Если бутылка заполнена жидкостью с растворенным внутри газом, после открытия бутылки газ начнет испаряться из раствора и в жидкости будут образовываться пузыри. Мы исследуем их поведение и оценим количество пузырей, которые могут образоваться на поверхности жидкости, налитой в сосуд. Вам может потребоваться следующая информация: Плотность жидкости $\rho = 1.0 \cdot 10^3 ~\frac{\text{кг}}{\text{м}^3}$; коэффициент поверхностного натяжения жидкости $\gamma = 0.05$ Н/м; во всей задаче температуру можно считать постоянной и равной $T = 300~ \text{К}$; вязкость жидкости $\eta = 1.63 \cdot 10^{-3}~\text{Па}\cdot \text{с}$; атмосферное давление $P_0 = 10^5$ Па; универсальная газовая постоянная $R_G = 8.3 ~\frac{\text{Дж}}{\text{моль} \cdot \text{К}}$; постоянная Больцмана $k_B = 1.38 \cdot 10^{-23}~ \text{Дж} / \text{К}$.
Часть А. Равновесие газа в растворе Молярная концентрация насыщенного раствора газа $c$ и его парциальное давление над жидкостью $P$ связаны законом Генри $c = k_H P$. Для углекислого газа в условиях задачи можно считать $$ k_H = 3.64 \cdot 10^{-4} ~\frac{\text{моль}}{\text{м}^3 \cdot \text{Па}} $$
Пусть общее число молей газа углекислого газа в закрытой бутылке $\nu_0 = 0.05$ моль, объем жидкости $V_L =250$ мл, объем газа $V_G = 5$ мл. Найдите давление $P$ углекислого газа в бутылке. Приведите также численное значение. \textbf{В дальнейших пунктах считайте, что жидкость находится в открытом сосуде.}
Пузырь с углекислым газом сможет образоваться, только если давление углекислого газа в нем сможет уравновесить давление, создаваемое силами поверхностного натяжения. Найдите минимальный радиус пузырька $R^*$, который сможет образоваться. Выразите ответ через молярную концентрацию газа в жидкости $c$, атмосферное давление $P_0$, а также физические постоянные, характеризующие жидкость. Чему равна концентрация $c$, если критический радиус $R^* = 1.5 \cdot 10^{-6}$ м? В дальнейшем в задаче нам потребуется изучать диффузию растворенного в жидкости газа. Явление диффузии состоит в том, что если концентрация $n$ молекул в одной из областей газа выше, чем в соседней, возникнет поток молекул из области с большей концентрацией. Пусть концентрация зависит от одной из координат, например $z$. Тогда поток молекул в направлении оси $z$ (среднее число молекул, проходящих за единицу времени через единицу площади, перпендикулярной оси $z$) будет равен $$ j = -B \frac{dn}{dz}, $$ где постоянная $B$ — коэффициент диффузии ($\text{м}^2/\text{с}$). Для оценки коэффициента диффузии можно использовать следующую идею. Если на молекулу в веществе действует постоянная сила $F$, то она движется со средней скоростью $v = \beta F$, где коэффициент $\beta$ (подвижность), можно оценить, считая, что на молекулу действует вязкая сила, описывающаяся формулой Стокса $F = 6 \pi \eta rv$. Молекулу можно считать шаром радиусом радиуса $r \approx 10^{-10}~\text{м}$. Если молекулы находятся в поле с потенциальной энергией $U = - F z$, ($z$ — координата) и на каждую из них действует сила $F$ в направлении оси $z$, то из термодинамики известно, что в равновесном состоянии концентрация молекул будет меняться как $$n = n_0 e^{- U/k_BT}.$$ В равновесии поток частиц, возникающий за счет диффузии, должен компенсироваться потоком, создаваемым за счет действия силы $F$.
Часть B. Рост пузырька Пусть пузырь формируется на дефекте поверхности стекла, который имеет вид цилиндрического углубления, диаметр которого много меньше глубины. Пока пузырь находится на поверхности, он имеет вид части шара, причем угол между поверхностью шара и стеклом в точке соединения равен $\theta$. Молярную концентрацию углекислого газа в жидкости обозначим $c$. Кроме этого, есть еще две характерных молярных концентрации: $c_i$ — концентрация углекислого газа, при котором раствор находится в равновесии с углекислым газом, давление которого равно атмосферному. $c_n$ — концентрация углекислого газа, при которой пузырьки перестают образовываться. Эти концентрации связаны неравенствами $c> c_n > c_i$.  Радиус пузыря увеличивается за счет диффузии углекислого газа, причем скорость увеличения количества вещества углекислого газа в пузыре имеет вид $$ \frac{d\nu}{dt} = k S(c -c_i) $$ Коэффициент $k = B /\kappa D $, где $B$ — коэффициент диффузии, $D$ — диаметр пузыря, $\kappa \approx 0.25$ — некоторый численный коэффициент. Величина $\kappa D$ — характерная длина, на которой меняется концентрация. Площадь поверхности участка сферы $S = f_1(\theta)D^2$, объем $V = f_2(\theta) D^3$.
Используя приведенные соображения, найдите коэффициент диффузии $B$. Выразите ответ через $k_B$, $T$, $\beta$. Определите подвижность молекул $\beta$ через вязкость $\eta$ и размер молекул. Найдите чиcленное значение коэффициента диффузии. \textbf{Если вам не удастся решить этот пункт, можете для получения численных ответов в дальнейшем использовать значение} $B = 5 \cdot 10^{-9} \text{м}^2/\text{с}$.
Найдите, как диаметр $D$ пузыря зависит от времени. Начальный диаметр считайте приближенно равным нулю, ответ выразите через $f_1$, $f_2$, $c$, $c_i$, $R$, $T$,$P_0$. Давление в пузыре и температуру можно считать постоянными, вкладом поверхностного натяжения и давления столба жидкости в давление газа в пузыре можно пренебречь.
Найдите выражения для $f_1(\theta)$ и $f_2(\theta)$. Постройте (качественно) график отношения $f_1/f_2$ при $\theta \in (0,\,\pi/2)$.
Найдите радиус пузыря $R$, при котором он оторвется от поверхности. Считайте, что он крепится к поверхности по окружности радиуса $a_d \ll R$, угол между пузырьком и поверхностью равен $\theta$,
После того, как пузырь оторвался от поверхности, вблизи нее остается участок жидкости с пониженной концентрацией растворенного углекислого газа. Из-за этого до того момента, когда в том же месте начнет формироваться следующий пузырь, должно пройти некоторое время $t_n$. Считайте, что концентрация углекислого газа понижена в области размера $D_m$, а глубина дефекта, которую нужно заполнить углекислым газом равна $h \ll D_m$. Зависимость концентрации от расстояния до поверхности линейная. Найдите время $t_n$, за которое пузырь, возникший на дне дефекта, вырастет до поверхности стекла. Концентрация вблизи дефекта равна минимальной концентрации $c_n$, при которой возможно существование пузырька, зависимость концентрации от расстояния можно считать линейной.
Часть C. Всплывание пузырей В этой части мы рассмотрим движение всплывающий пузырьков и оценим общее количество пузырьков, которые могут образоваться на поверхности жидкости. Жидкость налита в цилиндрический сосуд, объем жидкости $V_L$. Плотность жидкости равна $\rho_L$. Везде в этой части можно пренебречь влиянием поверхностного натяжения и столба жидкости на давление внутри пузыря.
Пусть $t_g$ — время, за который пузырь вырастает от края дефекта до своего максимального диаметра $D_m$. При изменении концентрации углекислого газа в жидкости это время, как и время формирования пузыря $t_n$ могут меняться. В каких координатах зависимость $t_g$ от $t_n$ будет иметь линейный вид?
Скорость всплывания пузырька определяется действующей на него силой вязкого трения, которую можно рассчитать по формуле Стокса $F = 6 \pi \eta aU$, где $a$ — радиус пузырька, $U$ — скорость пузырька, $\eta$ — вязкость жидкости. Найдите скорость всплывания пузырька радиуса $a$. Когда пузырь всплывает, его радиус растет за счет попадающего из жидкости углекислого газа. После отрыва от поверхности он имеет вид шара. Давление внутри пузыря $P$ и температуру $T$ можно считать постоянными. Считайте, что количество молей, которые попадают в пузырь в единицу времени, прямо пропорционально площади $S$ поверхности пузыря $d\nu/dt =K \Delta c S$. Здесь $\Delta c$ разность молярных концентраций вдали от пузырька и на его поверхности, причем концентрация на поверхности такова, что растворенный в жидкости газ находится в равновесии с газом в пузыре. Коэффициент $K$ можно выразить через коэффициент диффузии $B$ и параметры пузыря $$ K = 0.63 \frac{B^{2/3} U^{1/3}}{a^{2/3}}. $$
Найдите скорость изменения радиуса пузырька $da/dt$. Выразите ответ через $a$, разность концентраций $\Delta c$, температуру $T$, атмосферное давление $P_0$, $\Delta c$ и физические постоянные.
Пузырек всплывает со дна сосуда, начальный радиус $a_0$. Найдите его радиус $a$ и объем $V_b$ вблизи поверхности.
Пузырьки будут образовываться, пока концентрация углекислого газа в жидкости не упадет от начального значения $c$ до некоторого критического значения $c_n$, при котором пузыри перестанут образовываться. Найдите общее число пузырей $N$, которые смогут появиться за все время. Выразите ответ через объем жидкости $V_L$, ее глубину $h$, начальную и конечную концентрации углекислого газа и постоянные, характеризующие жидкость и газ. Найдите также численное значение. Используйте данные $c=100~\text{моль}/\text{м}^3$, $c_n = 50~\text{моль}/\text{м}^3 $, $V_L = 0.5$ литра, диаметр сосуда $\xi = 6$ см. Считайте, что концентрация вблизи поверхности пузырька такая, что газ углекислый газ в пузырьки находится в равновесии с растворенным в жидкости. Все пузыри всплывают со дна сосуда, а их начальный радиус равен нулю. Изменением концентрации за время от образования пузырька до того, как он достигнет поверхности, можно пренебречь.
Предположим, что все образовавшиеся в процессе пузырьки не разрушаются, а их размеры равны размерам пузырьков, достигающих поверхности жидкости при конечной концентрации углекислого газа. Пена какой высоты $H$ образуется на поверхности жидкости?
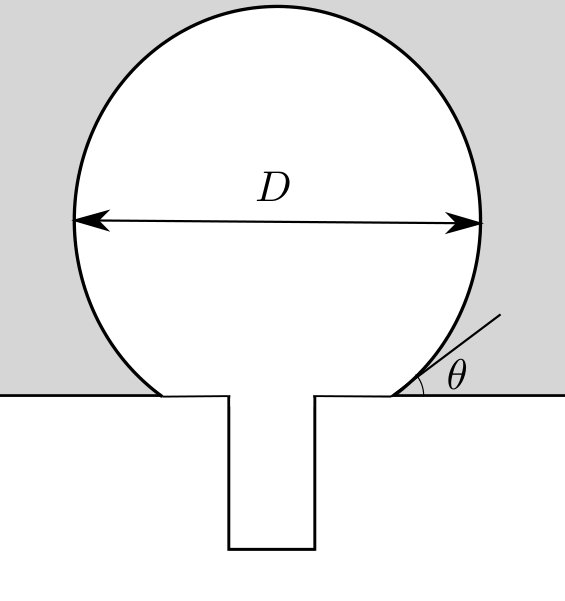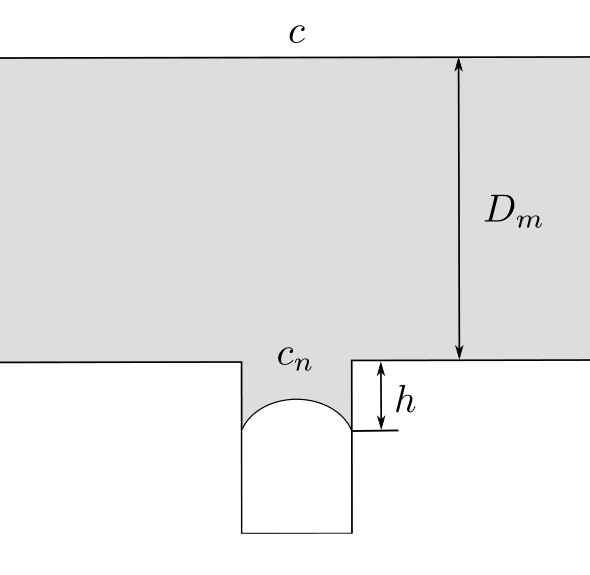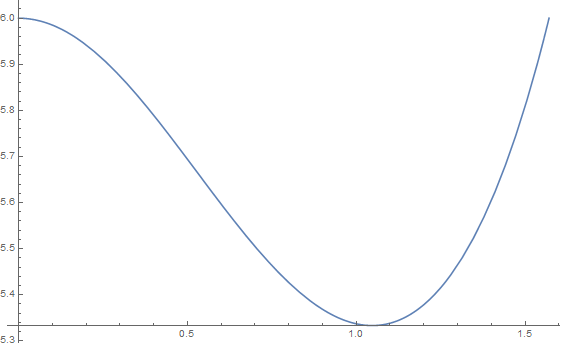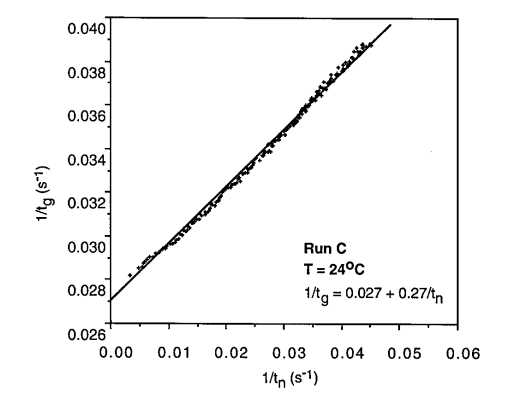
Пусть общее число молей газа углекислого газа в закрытой бутылке  $\nu_0 = 0.05$ моль, объем жидкости $V_L =250$ мл, объем газа $V_G = 5$ мл. Найдите давление $P$ углекислого газа в бутылке. Приведите также численное значение. \textbf{В дальнейших пунктах считайте, что жидкость находится в открытом сосуде.}
Решение: Пусть $\nu_G$ — количество вещества углекислого газа в газообразной форме, $\nu_L$ — в растворе. Количество вещества в газе можно выразить через давление с помощью уравнения состояния идеального газа. Концентрация углекислого газа в растворе выражается через давление с помощью закона Генри, тогда получаем уравнение $$ \nu_0 = \nu _G + \nu _L = \frac{PV_G}{RT} + cV_L = P\left( \frac{V_G}{RT} + k_H V_L\right), $$ из которого давление $$ P = \frac{\nu_0 R T}{V_G + k_H V_L RT}. $$
Ответ: $$ P = \frac{\nu_0 R T}{V_G + k_H V_L RT} \approx 5.4 \cdot 10^5~\text{Па} $$

Пузырь с углекислым газом сможет образоваться, только если давление углекислого газа в нем сможет уравновесить давление, создаваемое силами поверхностного натяжения. Найдите минимальный радиус пузырька $R^*$, который сможет образоваться. Выразите ответ через молярную концентрацию газа в жидкости $c$, атмосферное давление $P_0$, а также физические постоянные, характеризующие жидкость. Чему равна концентрация $c$, если критический радиус $R^* = 1.5 \cdot 10^{-6}$ м?
Решение: Давление углекислого газа в пузырьке должно уравновешивать внешнее давление (которое считаем равным атмосферному давлению $P_0$) и добавку за счет поверхностного натяжения $$ \frac{2 \gamma}{R^*} + P_0 = P_{CO_2} = \frac{c}{k_H}. $$ У пузырька одна поверхность, поэтому поверхностное натяжение создает давление $2 \gamma/R$. Решая уравнение, получаем $$ \frac{2 \gamma}{R^*} = \frac{c - k_H P_0}{k_H},\quad R^* = \frac{2 \gamma k_H}{c - k_H P_0}. $$ Концентрацию можно рассчитать по формуле $$ c = k_H\left( P_0+\frac{2 \gamma}{R^*}\right) \approx 61 \frac{моль}{м^3}. $$
Ответ: $$ R^* = \frac{2 \gamma k_H}{c - k_H P_0} $$ $$ c = k_H\left( P_0+\frac{2 \gamma}{R^*}\right) \approx 61 \frac{моль}{м^3} $$

Используя приведенные соображения, найдите коэффициент диффузии $B$. Выразите ответ через $k_B$, $T$, $\beta$. Определите подвижность молекул $\beta$ через вязкость $\eta$ и размер молекул. Найдите чиcленное значение коэффициента диффузии.  \textbf{Если вам не удастся решить этот пункт, можете для получения численных ответов в дальнейшем использовать значение} $B = 5 \cdot 10^{-9} \text{м}^2/\text{с}$.
Решение: Средняя скорость движения частицы под действием силы $F_z=F$ равна $v= \beta F$, поэтому сила создает поток $j_z^F = n v = n \beta F$. Концентрация зависит от координаты как $$ n = n_0 e^{-U/kT} = n_0 e^{Fz/kT}, $$ поэтому диффузионный поток $$ j_z^D = -B\frac{dn}{dz} = -\frac{B n_0 F}{kT} e^{Fz/kT} = - \frac{BnF}{kT}. $$ В равновесии полный поток должен быть равен нулю: $$ j_z = j_z^F + j_z^D = n \beta F - \frac{BnF}{kT}=0. $$ Отсюда получаем коэффициент диффузии $$ B= \beta k_B T. $$ Если считать, что на молекулу действует сила вязкого трения $6 \pi \beta r v$, то подвижность определяется формулой $$ \beta = \frac{1}{6 \pi \eta r} $$ Тогда коэффициент диффузии $$ B = \frac{k_B T}{6 \pi \eta r}. $$
Ответ: $$ B = \frac{k_B T}{6 \pi \eta r} \approx 1.4 \cdot 10^{-9} м^2/c $$

Найдите, как диаметр $D$ пузыря зависит от времени. Начальный диаметр считайте приближенно равным нулю, ответ выразите через $f_1$, $f_2$, $c$, $c_i$, $R$, $T$,$P_0$. Давление в пузыре и температуру можно считать постоянными, вкладом поверхностного натяжения и давления столба жидкости в давление газа в пузыре можно пренебречь.
Решение: Выразим объем пузыря через количество вещества в нем $$ V = \frac{RT}{P} \nu. $$ Из формулы из условия получим скорость изменения объема $$ \frac{dV}{dt} = \frac{RT}{P} \frac{d\nu}{dt} = \frac{RT}{P} k S (c-c_i). $$ Подставим выражения через диаметр: $$ 3 D^2 f_2\frac{dD}{dt} = \frac{RT}{P} \frac{B}{\kappa D} f_1 D^2 (c-c_i) $$ Отсюда получаем уравнение $$ 2D\frac{dD}{dt} = \frac{2f_1}{3\kappa f_2} \frac{RT}{P}B(c-c_i), $$ в левой части которого стоит производная квадрата диаметра по времени.
Ответ: $$ D = \sqrt{\frac{2f_1}{3\kappa f_2} \frac{RT}{P}B(c-c_i) t} $$

Найдите выражения для $f_1(\theta)$ и $f_2(\theta)$. Постройте (качественно) график отношения $f_1/f_2$ при $\theta \in (0,\,\pi/2)$.
Решение: Поверхность участка сферы равна произведению квадрата радиуса $D^2/4$ на телесный угол, под которым он виден из центра, поэтому $$ f_1 = \frac{\pi }{2} \left(1 + \cos \theta \right) $$ Объем части сферы можно найти как сумму объема шарового сектора, видимого под тем же телесным углом, и конуса. Получим $$ f_2 = \frac{\pi}{24}\left(2 + 3\cos \theta - \cos^3 \theta \right) $$
Ответ: $$ f_1 = \frac{\pi }{2} \left(1 + \cos \theta \right) $$ $$ f_2 = \frac{\pi}{24}\left(2 + 3\cos \theta - \cos^3 \theta \right) $$

Найдите радиус пузыря $R$, при котором он оторвется от поверхности. Считайте, что он крепится к поверхности по окружности радиуса $a_d \ll R$, угол между пузырьком и поверхностью равен $\theta$,
Решение: Сила поверхностного натяжения дожна уравновесить действующую на пузырь силу Архимеда $$ 2 \pi a_d \gamma \sin \theta = \frac{4 \pi}{3} \rho g R^3 $$
Ответ: $$ R = \left(\frac{3 a_d \gamma \sin \theta}{2\rho g} \right)^{1/3} $$

После того, как пузырь оторвался от поверхности, вблизи нее остается участок жидкости с пониженной концентрацией растворенного углекислого газа. Из-за этого до того момента, когда в том же месте начнет формироваться следующий пузырь, должно пройти некоторое время $t_n$. Считайте, что концентрация углекислого газа понижена в области размера $D_m$, а глубина дефекта, которую нужно заполнить углекислым газом равна $h \ll D_m$. Зависимость концентрации от расстояния до поверхности линейная. Найдите время $t_n$,  за которое пузырь, возникший на дне дефекта, вырастет до поверхности стекла. Концентрация вблизи дефекта равна минимальной концентрации $c_n$, при которой возможно существование пузырька, зависимость концентрации от расстояния можно считать линейной.
Решение: Из-за разности концентраций возникает поток углекислого газа $$ j = B \frac{c - c_n}{D_m}. $$ Заметим, что один и тот же коэффициент диффузии связывает как поток молекул с разностью концентраций, так и молярный поток с разность молярных концентраций, поскольку обычная и молярная концентрации пропорциональны друг другу. Пусть площадь дефекта $S$. Объем пузыря связан с количеством вещества в нем $$ V = \nu \frac{RT}{P}. $$ Скорость изменения количества вещества в пузыре $$ \frac{d\nu}{dt} = jS= \frac{c-c_n}{D_m}BS = \frac{P}{RT}\frac{dV}{dt} = \frac{PS}{RT} \frac{dh}{dt} $$ Отсюда следует, что дефект заполняется с постоянной скоростью $$ \frac{dh}{dt} = \frac{RT}{P} B\frac{c - c_n}{D_m}, $$ и время формирования пузыря $$ t_n = \frac{P}{RT} \frac{h D_m}{B(c-c_n)}. $$
Ответ: $$ t_n = \frac{P}{RT} \frac{h D_m}{B(c-c_n)} $$

Пусть $t_g$ — время, за который пузырь вырастает от края дефекта до своего максимального диаметра $D_m$. При изменении концентрации углекислого газа в жидкости это время, как и время формирования пузыря $t_n$ могут меняться. В каких координатах зависимость $t_g$ от $t_n$ будет иметь линейный вид?
Решение: Время роста пузыря до максимального диаметра можно найти из результатов пункта B1: $$ t_g = \frac{D_m^2}{K_1(c-c_i)}, $$ где $K_1$ — некоторая постоянная, не зависящая от концентраций. $D_m$ определяется в основном равновесием сил поверхностного натяжения и силы Архимеда, поэтому также не зависит от концентрации. Тогда зависимости обратных времен от концентрации углекислого газа в растворе линейны: $$ \frac{1}{t_g} \sim c-c_i, \quad \frac{1}{t_n} \sim c - c_n. $$ Поэтому зависимость между самими обратными временами также должна быть линейной.
Ответ: Зависимость в координатах $1/t_g$ от $1/t_n$.

Скорость всплывания пузырька определяется действующей на него силой вязкого трения, которую можно рассчитать по формуле Стокса $F = 6 \pi \eta aU$, где $a$ — радиус пузырька, $U$ —  скорость пузырька, $\eta$ — вязкость жидкости. Найдите скорость всплывания пузырька радиуса $a$.
Решение: Считаем, что скорость пузыря устанавливается достаточно быстро. Тогда она определяется равновесием между силой вязкого трения и силой Архимеда $$ \rho g \frac{4 \pi}{3} a^3 = 6 \pi \eta a U. $$ Отсюда скорость $$ U = \frac{2 \rho g}{9 \eta}a^2. $$
Ответ: $$ U = \frac{2 \rho g}{9 \eta}a^2 $$

Найдите скорость изменения радиуса пузырька  $da/dt$. Выразите ответ через $a$, разность концентраций $\Delta c$, температуру $T$, атмосферное давление  $P_0$, $\Delta c$ и физические постоянные.
Решение: Найдем значение коэффициента $K$ для пузырька: $$ K = 0.63 B^{2/3} \frac{U^{1/3}}{a^{2/3}} = 0.63 B^{2/3} \left(\frac{2 \rho g}{9 \eta}\right)^{1/3} = 0.38 B^{2/3} \left(\frac{ \rho g}{ \eta}\right)^{1/3}. $$ Оказывается, оно не зависит от радиуса. Аналогично части B свяжем выразим скорость изменения объема: $$ \frac{dV}{dt} = \frac{RT}{P} \frac{d\nu}{dt} = \frac{RT}{P} KS \Delta c. $$ Изменение объема связано с изменением радиуса соотношением $$ \frac{dV}{dt} = S \frac{da}{dt} = \frac{RT}{P} KS \Delta c, $$ откуда $$ \frac{da}{dt} = 0.38 B^{2/3} \left(\frac{ \rho g}{ \eta}\right)^{1/3} \frac{RT}{P} \Delta c = v. $$ Эта скорость не зависит от радиуса пузырька.
Ответ: $$ \frac{da}{dt} = 0.38 B^{2/3} \left(\frac{ \rho g}{ \eta}\right)^{1/3} \frac{RT}{P} \Delta c $$

Пузырек всплывает со дна сосуда, начальный радиус $a_0$. Найдите его радиус $a$ и объем $V_b$ вблизи поверхности.
Решение: Запишем уравнение для роста радиуса пузырька $$ \frac{da}{dt} = v, $$ а также для движения пузырька ($h$ — высота подъема) $$ \frac{d h}{dt} = U = \frac{2 \rho g}{9 \eta}a^2. $$ Отсюда $$ \frac{da}{dh} = \frac{1}{a^2} \frac{9 \eta v}{2 \rho g}. $$ Интегрируя, получаем $$ a^3 = \frac{27 \eta v}{2 \rho g} h + a^3_0. $$
Ответ: $$ a = \left(\frac{27 \eta v}{2 \rho g} h + a^3_0\right)^{1/3} $$ $$ V_b = \frac{4 \pi}{3} \left(\frac{27 \eta v}{2 \rho g} h + a^3_0\right) $$ где $v =0.38 B^{2/3} \left(\frac{ \rho g}{ \eta}\right)^{1/3} \frac{RT}{P} \Delta c$

Пузырьки будут образовываться, пока концентрация углекислого газа в жидкости не упадет от начального значения $c$ до некоторого критического значения $c_n$, при котором пузыри перестанут образовываться. Найдите общее число пузырей $N$, которые смогут появиться за все время. Выразите ответ через объем жидкости $V_L$, ее глубину $h$, начальную и конечную концентрации углекислого газа и постоянные, характеризующие жидкость и газ.   Найдите также численное значение. Используйте данные $c=100~\text{моль}/\text{м}^3$, $c_n = 50~\text{моль}/\text{м}^3 $,  $V_L = 0.5$ литра, диаметр сосуда  $\xi = 6$ см.    Считайте, что концентрация вблизи поверхности пузырька такая, что газ углекислый газ в пузырьки находится в равновесии с растворенным в жидкости. Все пузыри всплывают со дна сосуда, а их начальный радиус равен нулю. Изменением концентрации за время от образования пузырька до того, как он достигнет поверхности, можно пренебречь.
Решение: С каждым пузырьком из жидкости выходит количество вещества углекислого газа $$ \nu_b = 10.7 \left( \frac{B \eta}{\rho g}\right)^{2/3} h \Delta c. $$ Его можно получить, умножив объем пузырька на $P/RT$. Разность концентраций вблизи пузырька и в объеме жидкости $$ \Delta c = c - k_hP_0 $$ Изменение концентрации углекислого газа в жидкости при выходе одного пузырька $$ dc =- \frac{\nu _b}{V_L}. $$ Число вышедших пузырьков связано с изменением концентрации соотношением $$ dN = -\frac{dc V_L}{\nu_b} =- 0.093\left( \frac{\rho g }{B \eta} \right)^{2/3} \frac{V_L}{h}\frac{dc}{c - k_H P_0} $$ Интегрируя, находим число пузырьков $$ N = 0.093\left( \frac{\rho g }{B \eta} \right)^{2/3} \frac{V_L}{h} \ln \frac{c - k_H P_0}{c_n - k_H P_0} \approx 1.1 \cdot 10^7 $$ Численное значение приведено для правильного коэффициента диффузии. Для приближенного значения $5 \cdot 10^{-9} ~м^2/с$ получим $N \approx 4.6 \cdot 10^6$.
Ответ: $$ N = 0.093\left( \frac{\rho g }{B \eta} \right)^{2/3} \frac{\pi \xi^2}{4} \ln \frac{c - k_H P_0}{c_n - k_H P_0} \approx 1.1 \cdot 10^7 $$

Предположим, что все образовавшиеся в процессе пузырьки не разрушаются, а их размеры равны размерам пузырьков, достигающих поверхности жидкости при конечной концентрации углекислого газа. Пена какой высоты $H$ образуется на поверхности жидкости?
Решение: Высота пены связана с объемом пузырей соотношением $H = V/S$, где объем пены $V=V_b N$. Объем пузыря, отвечающий конечному значению концентрации $$ V_b = 10.7 \left( \frac{B \eta}{\rho g}\right)^{2/3} h (c_n - k_H P_0) \frac{RT}{P}, $$ объем пены $$ V = \frac{\pi \xi^2}{4} h(c_n - k_H P_0) \frac{RT}{P} \ln \frac{c - k_H P_0}{c_n - k_H P_0} , $$ а значит ее высота $$ H = \frac{RT}{P} (c_n - k_H P_0) h \ln \frac{c - k_H P_0}{c_n - k_H P_0} \approx 0.53 h. $$ Здесь используется высота столба жидкости $h = V/(\pi \xi^2/4) \approx 17.7 ~см $.
Ответ: $$ H = \frac{RT}{P} (c_n - k_H P_0) h \ln \frac{c - k_H P_0}{c_n - k_H P_0} \approx 0.53 h \approx 9 ~см $$
Темы:
T, Термодинамика, Явления переноса, Сборы XY, X, 2022, Диффузия